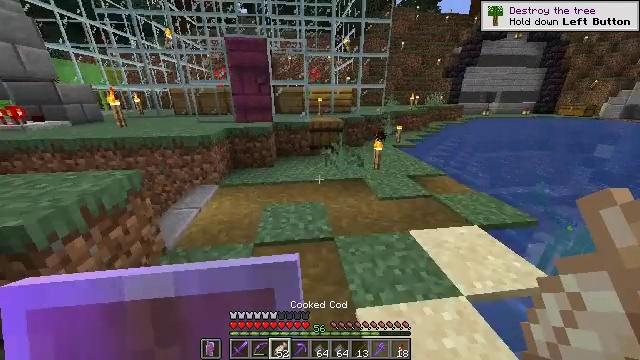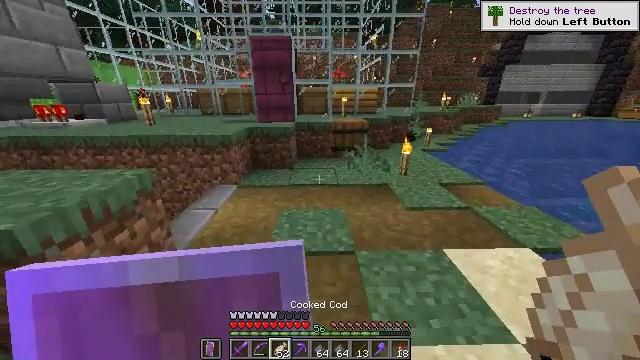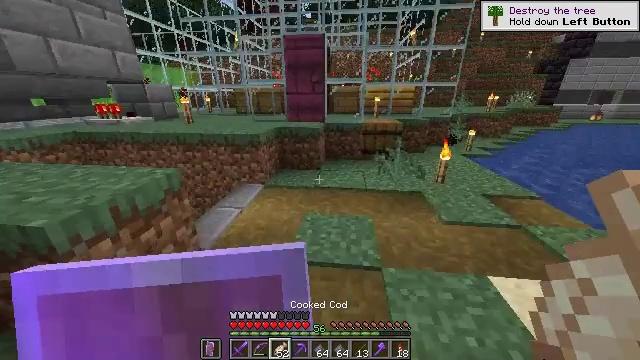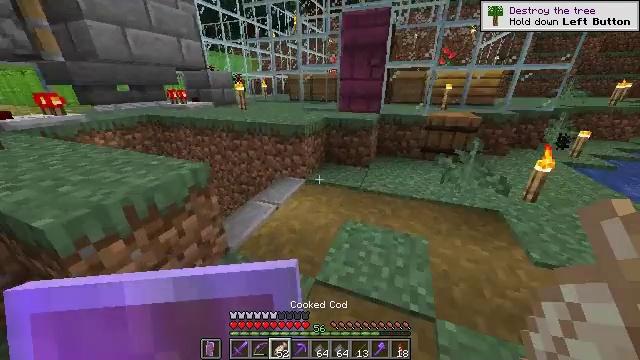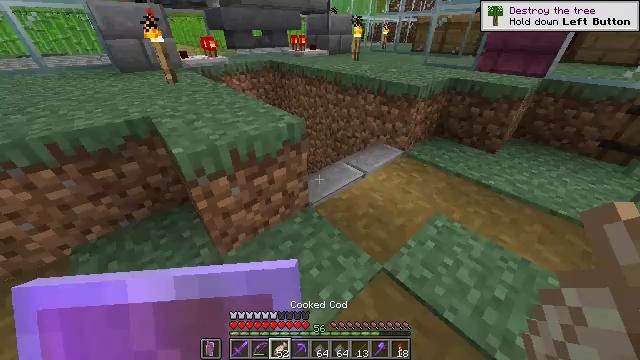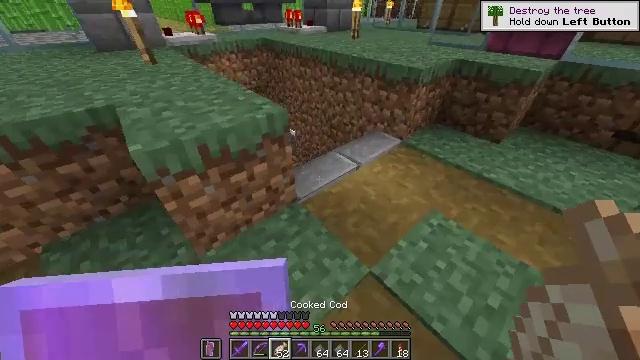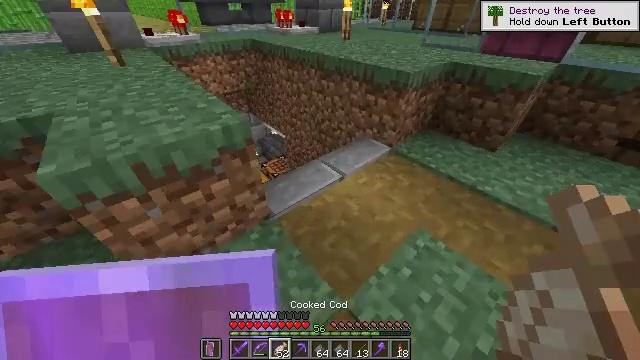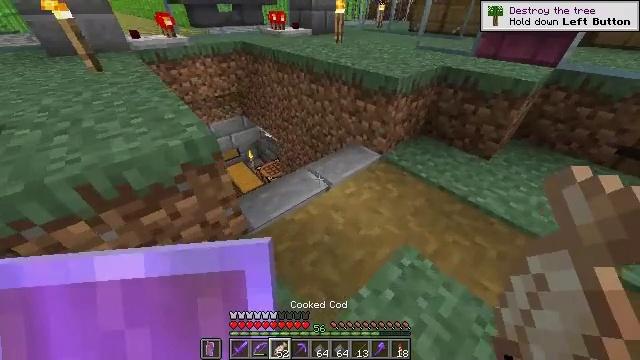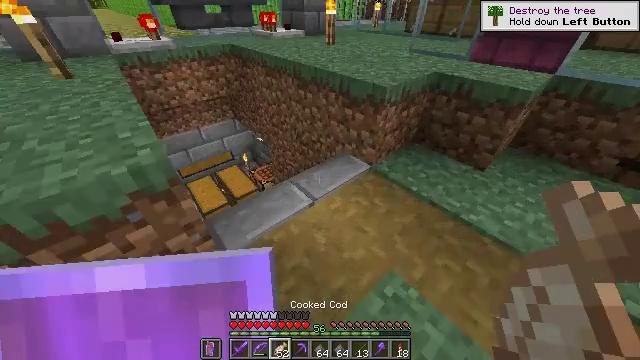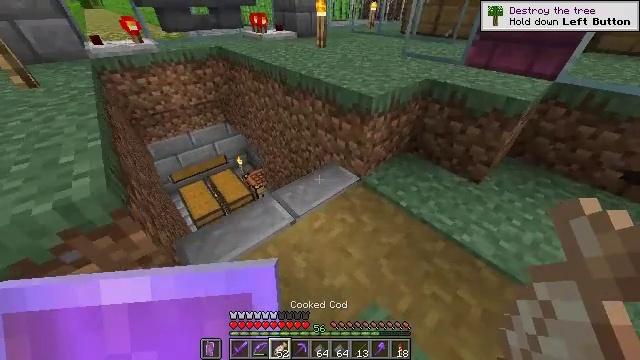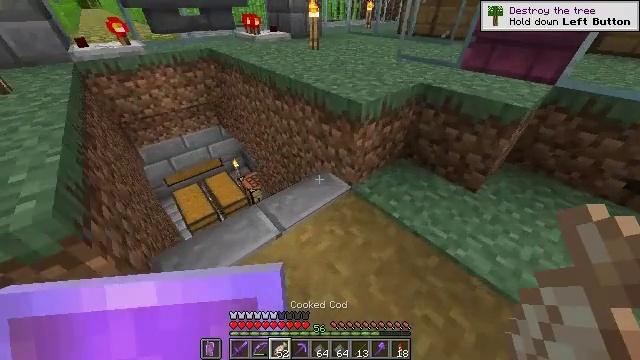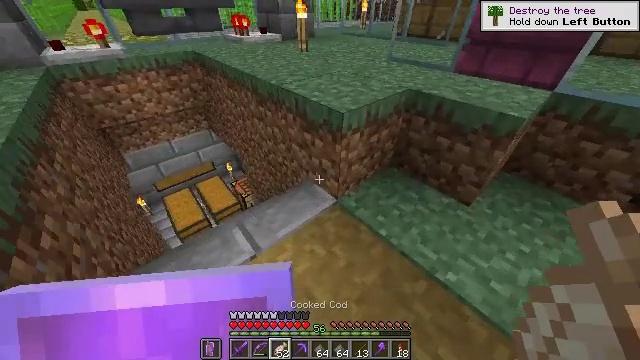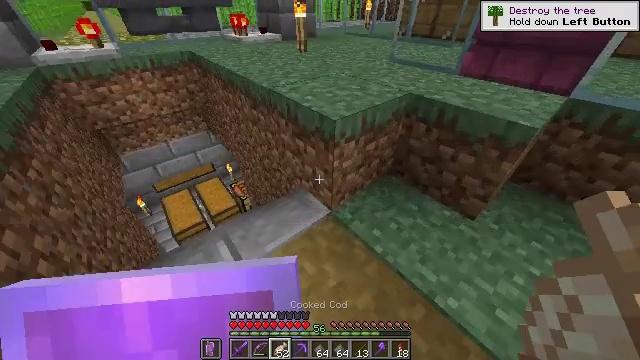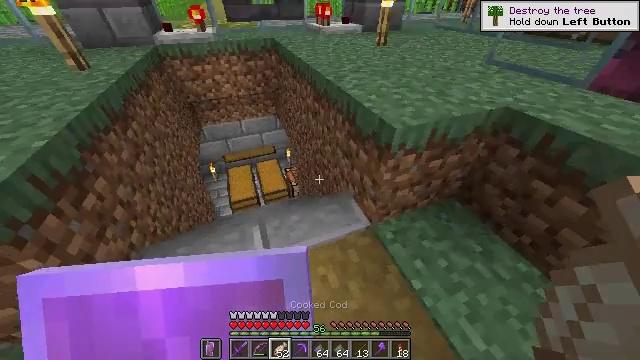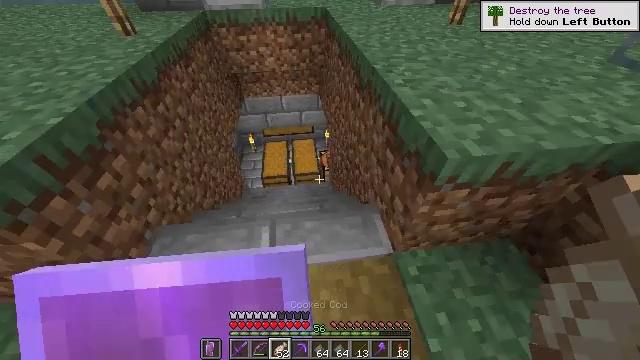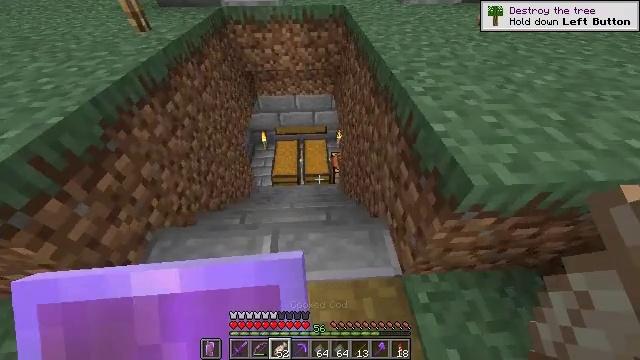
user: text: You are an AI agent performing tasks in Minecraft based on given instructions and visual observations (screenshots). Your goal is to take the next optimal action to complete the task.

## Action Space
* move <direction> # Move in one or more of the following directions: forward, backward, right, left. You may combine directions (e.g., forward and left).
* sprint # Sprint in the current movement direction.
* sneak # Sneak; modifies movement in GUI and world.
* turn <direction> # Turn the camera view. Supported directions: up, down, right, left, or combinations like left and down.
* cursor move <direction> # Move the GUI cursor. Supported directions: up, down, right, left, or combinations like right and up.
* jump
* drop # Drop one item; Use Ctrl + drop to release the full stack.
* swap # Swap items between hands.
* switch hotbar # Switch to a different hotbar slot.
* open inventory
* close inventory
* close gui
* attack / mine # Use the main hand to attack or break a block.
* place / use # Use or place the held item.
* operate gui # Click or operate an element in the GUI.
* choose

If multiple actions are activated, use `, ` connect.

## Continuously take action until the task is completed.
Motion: motion action
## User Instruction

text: Create paper in the crafting menu.
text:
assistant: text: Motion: move forward, sprint, turn left
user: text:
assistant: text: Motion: move forward, sprint, turn left
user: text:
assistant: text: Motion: move forward, sprint, turn left and down
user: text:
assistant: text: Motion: move forward, sprint, turn left and down
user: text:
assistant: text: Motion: move forward and move right, sprint, turn down
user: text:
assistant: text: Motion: move forward and move right, sprint
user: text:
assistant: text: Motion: move forward and move right, sprint
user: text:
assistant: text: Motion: move forward and move right, sprint
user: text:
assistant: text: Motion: move forward and move right, sprint
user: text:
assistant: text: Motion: move forward and move right, sprint
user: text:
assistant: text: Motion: move forward and move right, sprint
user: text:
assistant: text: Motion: move forward, sprint, turn left
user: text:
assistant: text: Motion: move forward, sprint, turn left and down
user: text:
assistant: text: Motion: move forward, sprint, turn left and down
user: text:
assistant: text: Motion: move forward, sprint, turn left
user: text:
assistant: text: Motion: move forward, sprint, turn left
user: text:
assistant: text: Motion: move forward, sprint, turn left
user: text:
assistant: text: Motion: move forward, sprint
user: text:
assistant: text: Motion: move forward, sprint
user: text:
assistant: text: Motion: move forward, sprint
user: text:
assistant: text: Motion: move forward, sprint
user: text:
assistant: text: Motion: move forward, sprint
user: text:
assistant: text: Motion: move forward, sprint
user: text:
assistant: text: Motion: move forward, sprint
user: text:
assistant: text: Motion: move forward, sprint
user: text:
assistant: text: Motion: move forward
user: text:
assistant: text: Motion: move forward
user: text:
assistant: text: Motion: move forward
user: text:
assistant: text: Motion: turn right and down
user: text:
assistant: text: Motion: turn right and down